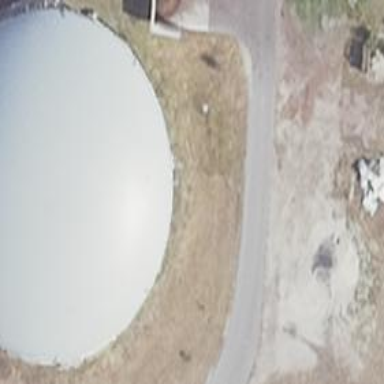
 acting as covered reservoir. It also houses generator."